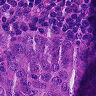
Metastatic tissue present: yes